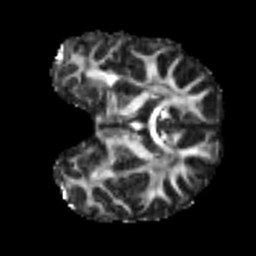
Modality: FA
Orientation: coronal
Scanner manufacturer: siemens
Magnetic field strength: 3 T
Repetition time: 4 s
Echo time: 0.0594 s